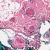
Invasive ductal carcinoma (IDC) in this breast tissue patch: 0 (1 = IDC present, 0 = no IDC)